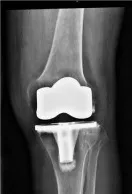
(B,C) Radiographs of the knee (anteroposterior and lateral views) obtained the day following TKA showing correct prosthesis placement. TKA, total knee arthroplasty.
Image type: radiology (x_ray)